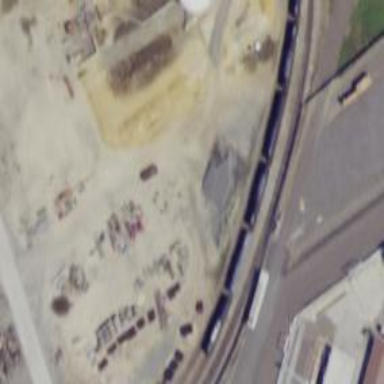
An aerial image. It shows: Railway yard.